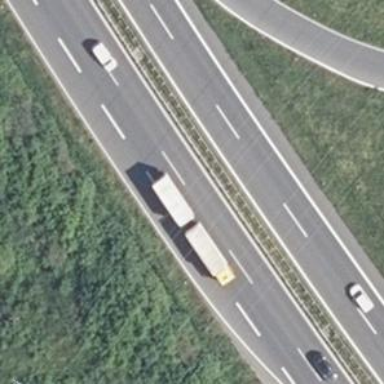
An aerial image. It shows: Trunk motorroad.